Question: I'm looking to try and make a java server that can accept GET and POST HTTP requests. Now I've managed to get the GET method to work. But I'm not managing to get the POST method to work. My server manages to read the Request Header but doesn't seem to read the body of the message. i.e what was posted. Here is the code:
'''
int port = 1991;
ServerSocket serverSocket = new ServerSocket(port);
System.err.println("The Server is on and listening on port " + port);
System.out.println(" ");
while (true)
{
Socket ClientSocketConnection = serverSocket.accept();
System.err.println("We have established a connection with a client!");
System.out.println(" ");
BufferedReader ServerInput = new BufferedReader(new InputStreamReader(ClientSocketConnection.getInputStream()));
DataOutputStream ServerOutput =new DataOutputStream(ClientSocketConnection.getOutputStream());
String StringInput;
int iCount = 0;
int CountNull = 0;
while ((StringInput = ServerInput.readLine()) != null)
{
System.out.println(StringInput);
}
'''
Now I simply display everything that is sent through the socket. But for some reason I just dont get the requests message body and I know the Body is sent because in chrome I have this:

I'm not sure how to get that "Form Data". Any help would really be appreciated!!
Here is the problem further narrowed down. From sends the HTTP request fine. With an HTTP POST method we have the request header a
and then the message data. The problem is when my BufferedData variable 'ServerInput' reads in the
(empty line) it stops reading from the 'ServerInput'. Anyway to fix this?
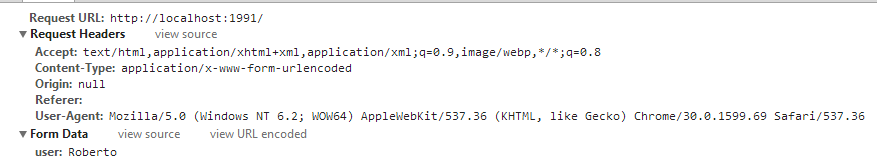
Answer: As mentioned in the post the problem I had was that the server I made read the HTTP request header but some how never managed to read the post information being sent to the server via Google chrome.
Now an HTTP post request has the following structure:
'''
request header
post information
'''
The reason for me not being able to read the post information was because of the '.readLine()' function! Once the function reads in a
it assumes that is the end of the message and stops reading the post information being sent and hence the error. To fix this problem I had to use the '.read()' function instead of the '.readLine()'. The '.read()' function reads in every character from the HTTP request which included the post information